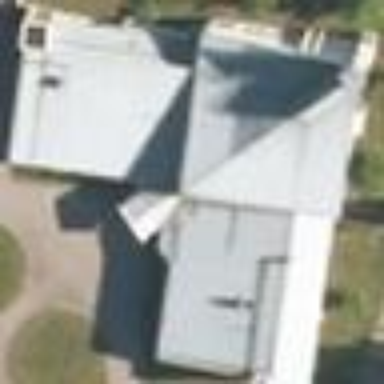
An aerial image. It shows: Building that serves as place of worship.